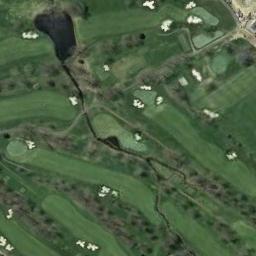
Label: golf_course